Question: Silly question: How do I get the tiny progress bar back in Eclipse ? I managed to drag it out of existance...

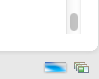
Answer: I don't know how you remove only progress bar.
I guess you removed console window. To add console window go to